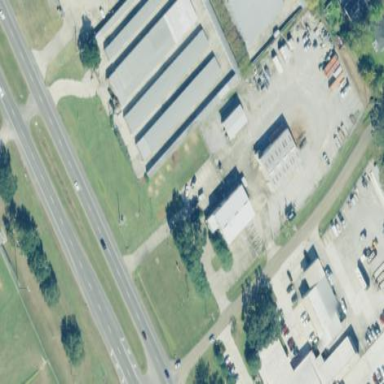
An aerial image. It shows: Building that serves as storage rental shop.